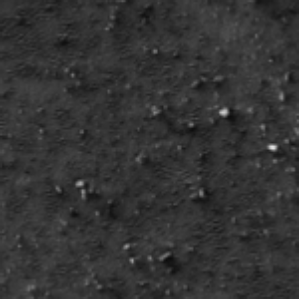
Label: frost